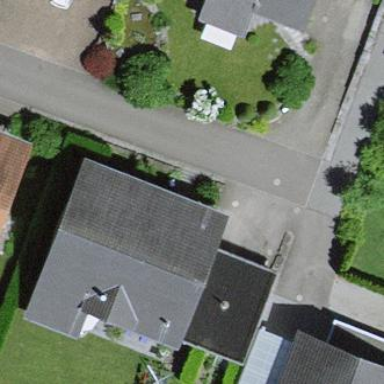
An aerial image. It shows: Residential building.